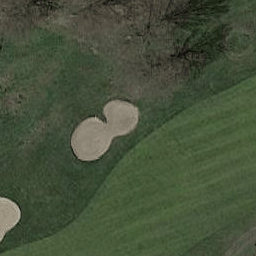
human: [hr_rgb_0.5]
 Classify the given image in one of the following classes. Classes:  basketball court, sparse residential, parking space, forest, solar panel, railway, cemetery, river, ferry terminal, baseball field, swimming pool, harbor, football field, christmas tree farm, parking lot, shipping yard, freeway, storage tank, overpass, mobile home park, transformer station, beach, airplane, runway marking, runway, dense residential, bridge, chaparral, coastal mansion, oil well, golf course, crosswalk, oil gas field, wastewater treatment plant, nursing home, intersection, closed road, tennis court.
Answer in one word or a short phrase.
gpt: golf course